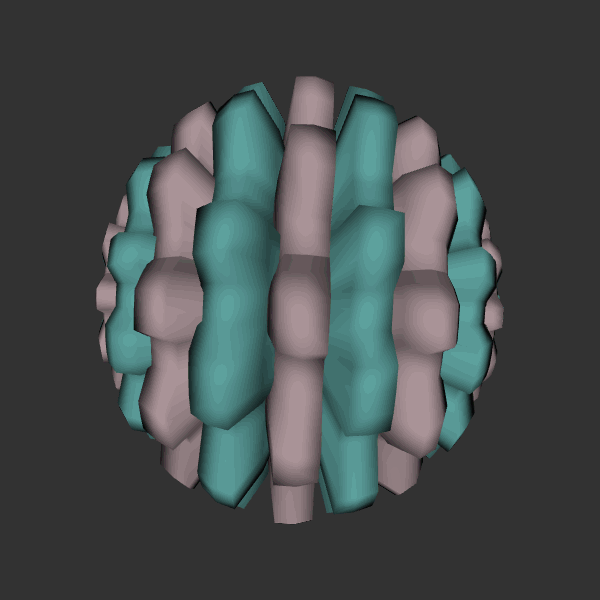
Background: dark